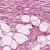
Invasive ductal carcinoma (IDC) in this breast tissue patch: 0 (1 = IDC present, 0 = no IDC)